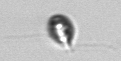
Label: flagellate